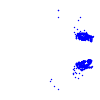
Particle: pion